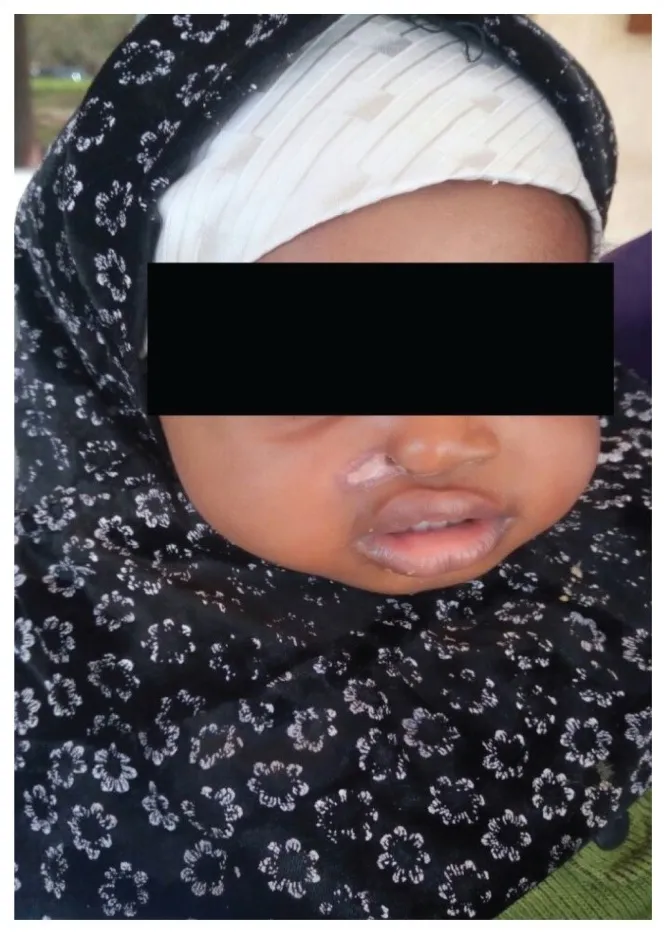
Residual scarring after healing of the ulcer.
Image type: medical_photograph (skin_photograph)